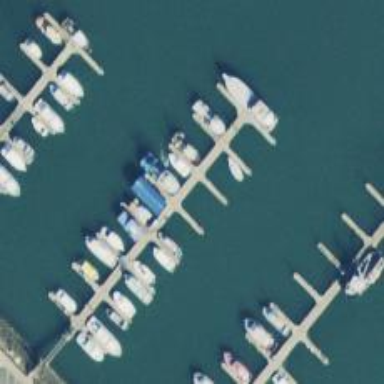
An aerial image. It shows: Pier with mooring facilities.